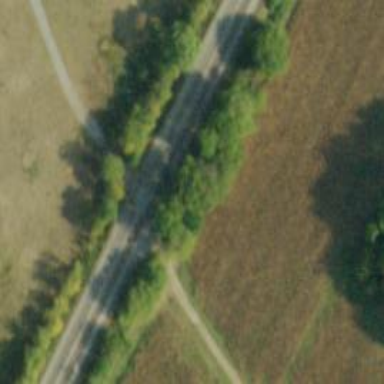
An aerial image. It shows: Level crossing along the railway.